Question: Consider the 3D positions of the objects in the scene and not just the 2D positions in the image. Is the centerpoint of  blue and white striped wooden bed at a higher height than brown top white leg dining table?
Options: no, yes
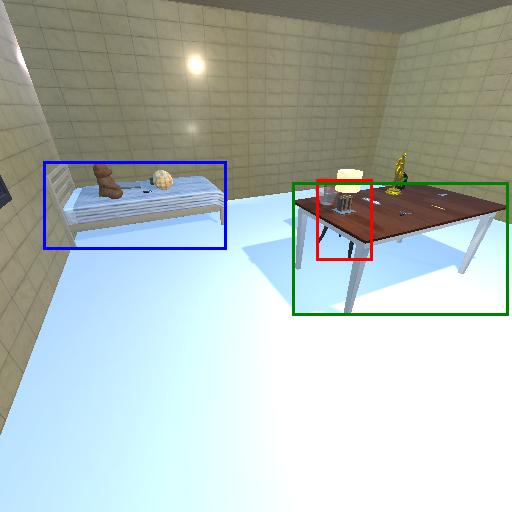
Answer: no